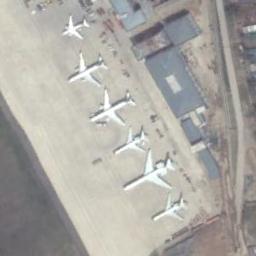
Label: airplane